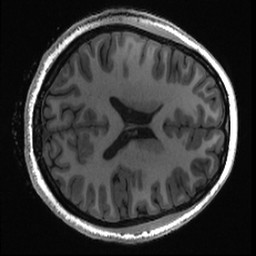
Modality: T1w
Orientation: axial
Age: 19
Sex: female